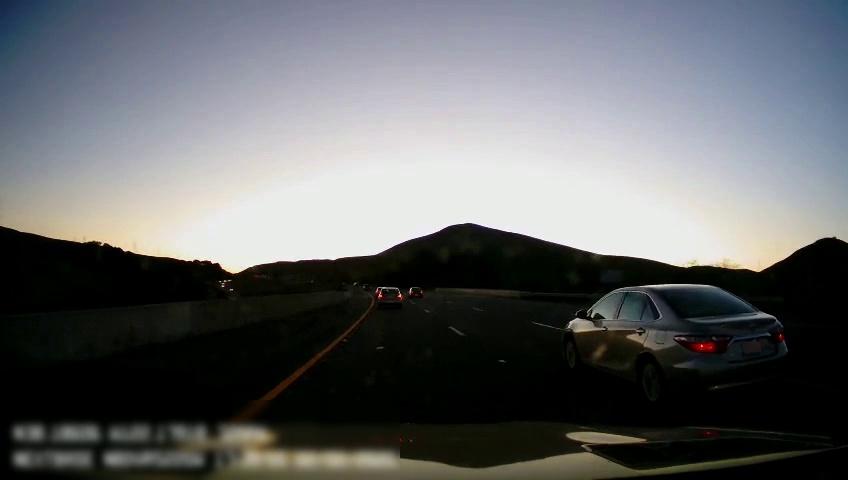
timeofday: Day
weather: Sunny
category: Drivable Space
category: Vehicles | Car
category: Vehicles | Car
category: Vehicles | Car
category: Vehicles | Car
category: Lanes | Alternate Lane
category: Lanes | Current Lane
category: Lanes | Current Lane
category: Lanes | Alternate Lane